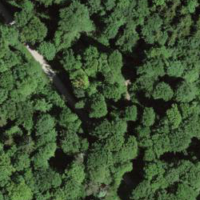
EUNIS habitat code: 41
Species observed at this site:
Stachys sylvatica
Acer campestre